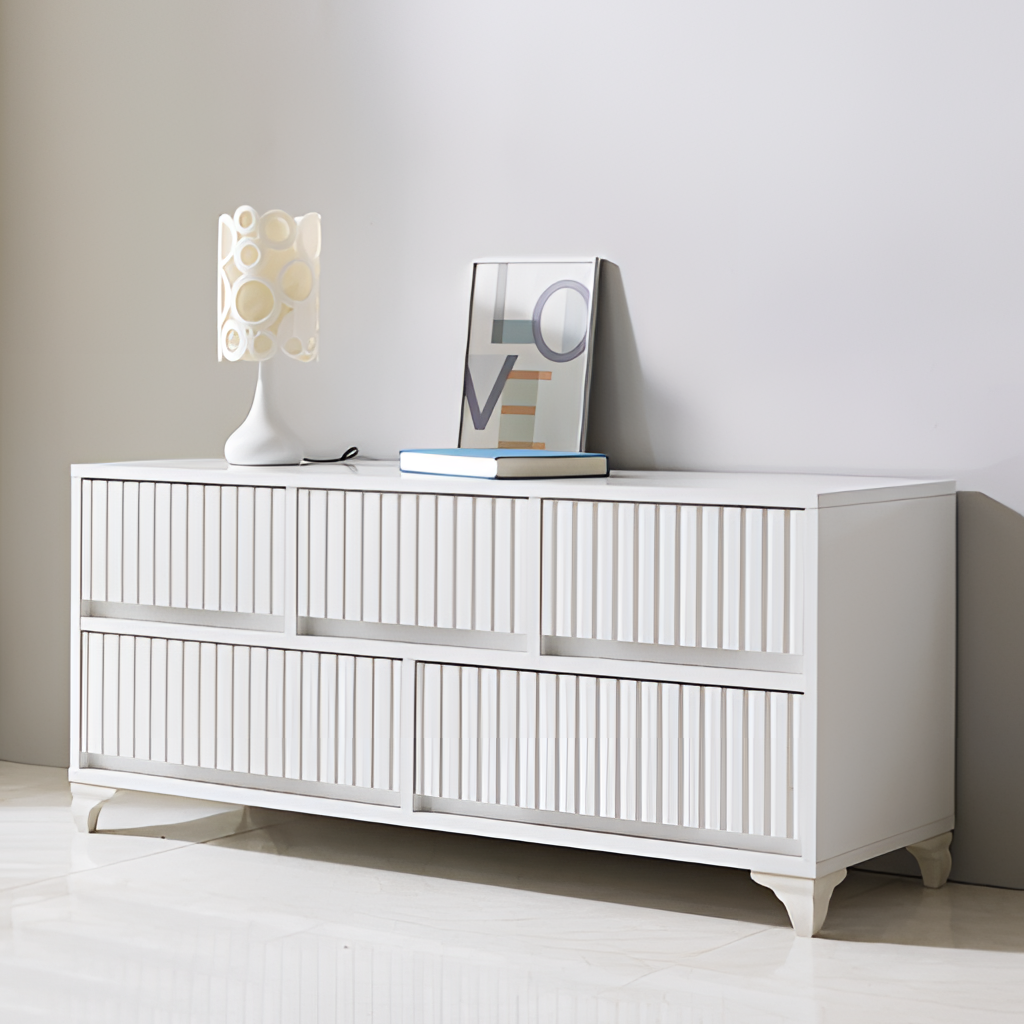
living room, white wood dresser, white paint wallpaper, with solid pattern, contemporary, tile flooring, with large square pattern